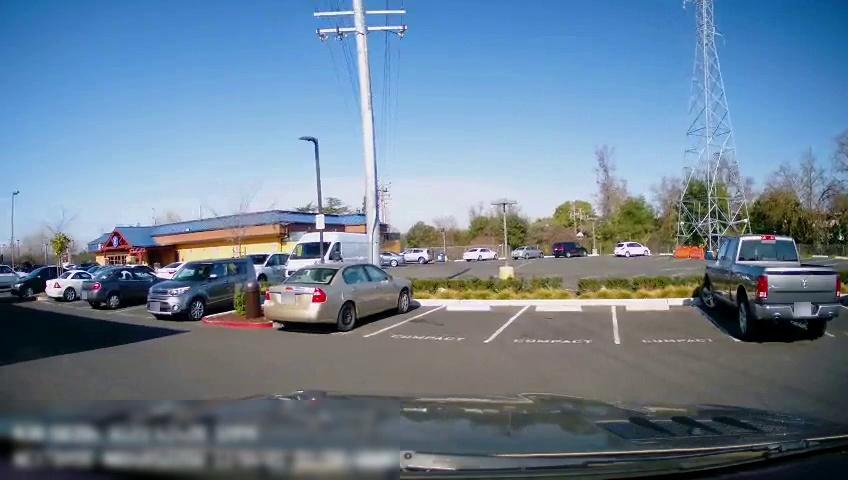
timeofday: Day
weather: Sunny
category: Drivable Space
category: Drivable Space
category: Vehicles | Truck
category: Vehicles | Car
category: Vehicles | SUV
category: Vehicles | Car
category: Vehicles | Car
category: Vehicles | SUV
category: Vehicles | Car
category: Vehicles | Car
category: Vehicles | Van
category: Vehicles | SUV
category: Vehicles | Car
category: Vehicles | SUV
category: Vehicles | Car
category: Vehicles | Car
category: Vehicles | Car
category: Vehicles | Car
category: Vehicles | Car
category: Vehicles | SUV
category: Vehicles | SUV